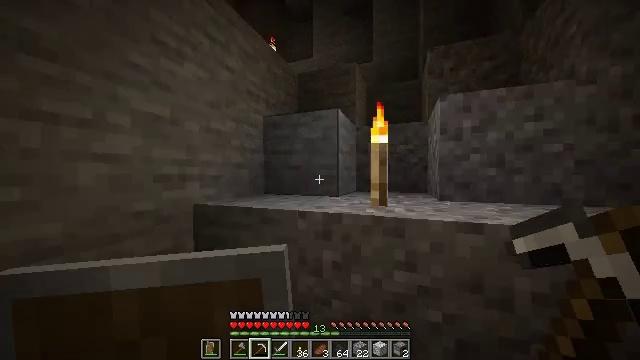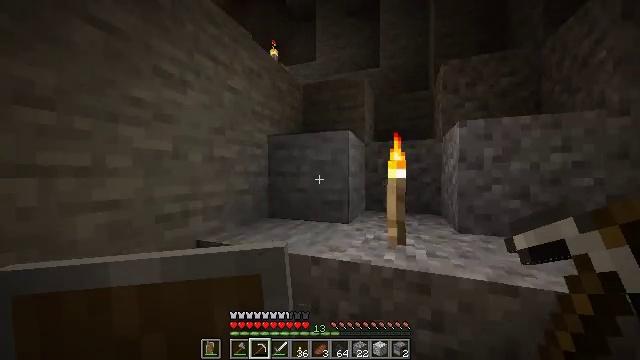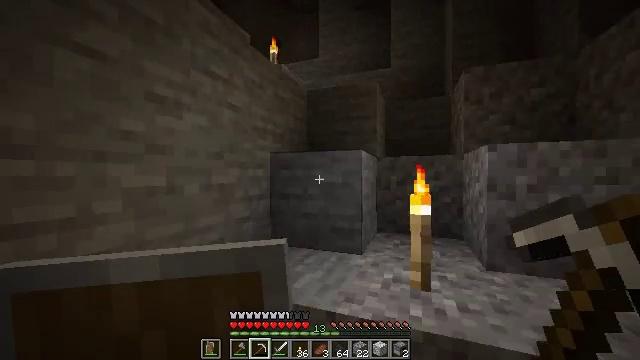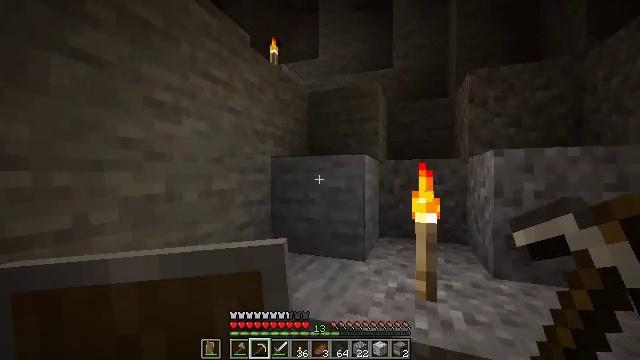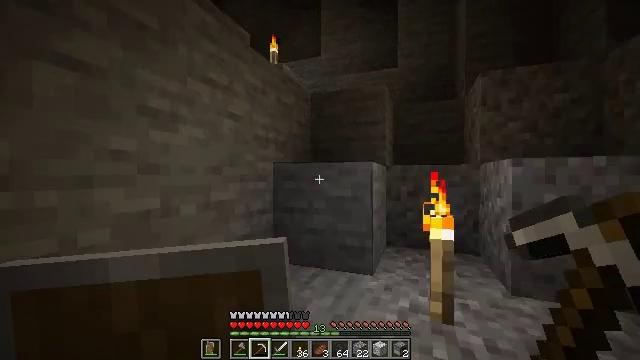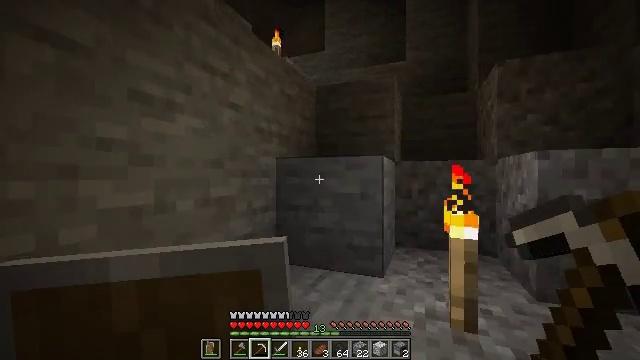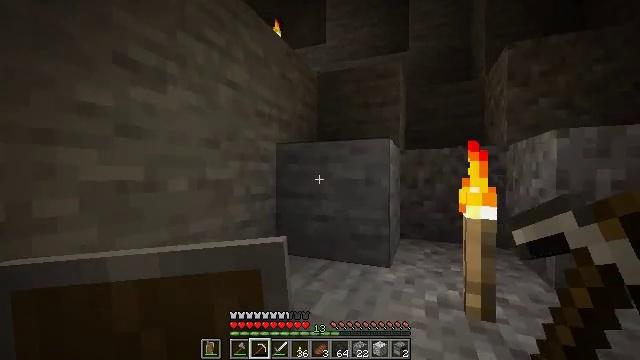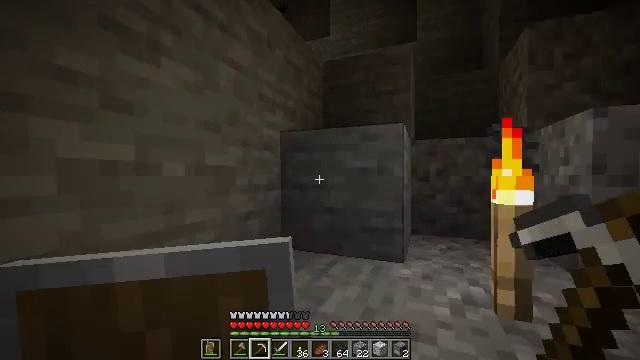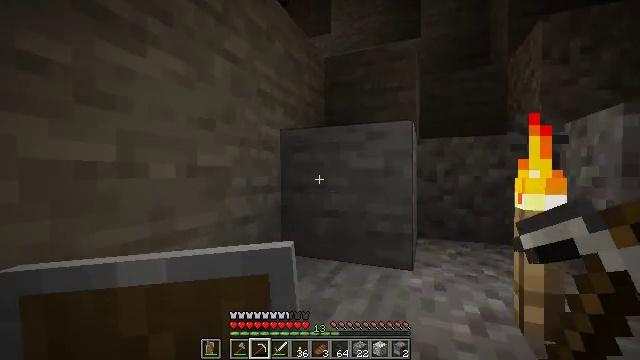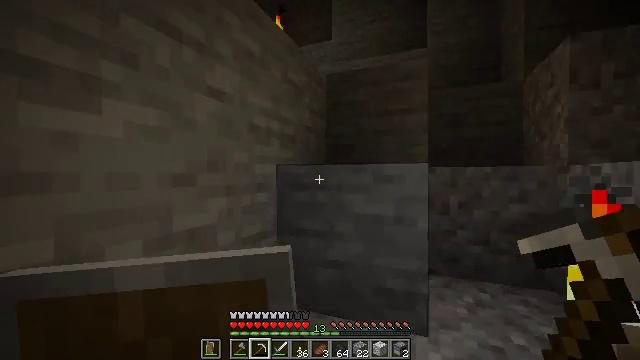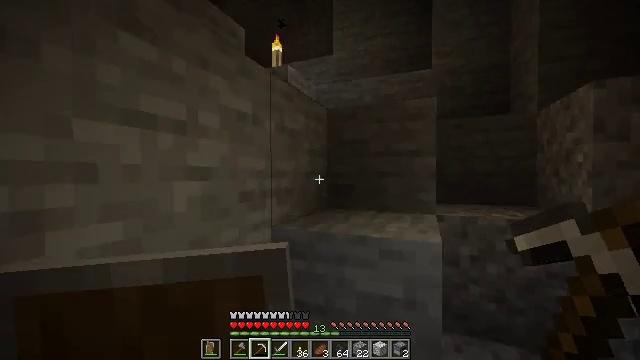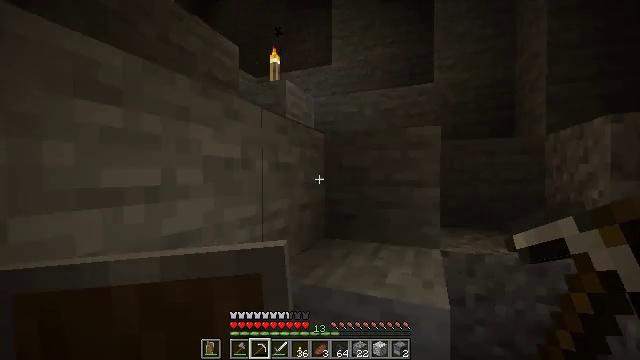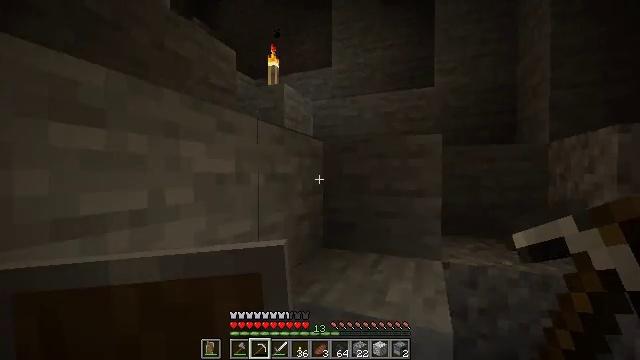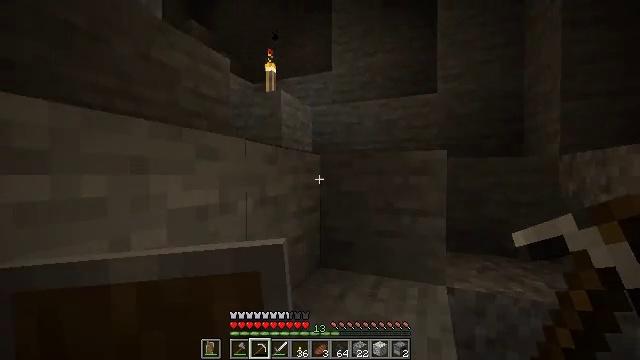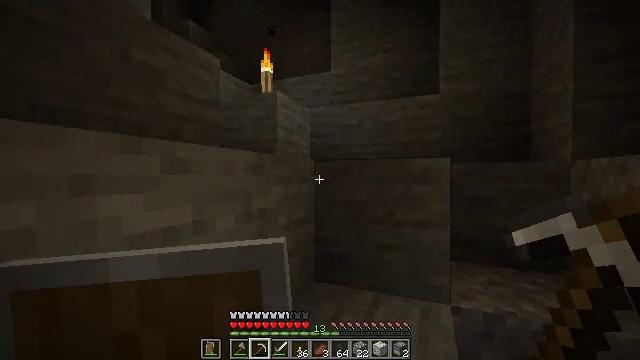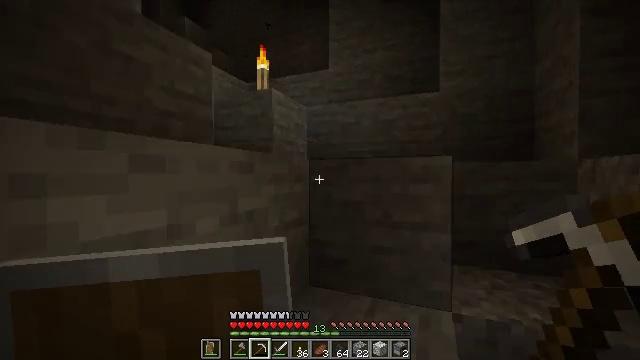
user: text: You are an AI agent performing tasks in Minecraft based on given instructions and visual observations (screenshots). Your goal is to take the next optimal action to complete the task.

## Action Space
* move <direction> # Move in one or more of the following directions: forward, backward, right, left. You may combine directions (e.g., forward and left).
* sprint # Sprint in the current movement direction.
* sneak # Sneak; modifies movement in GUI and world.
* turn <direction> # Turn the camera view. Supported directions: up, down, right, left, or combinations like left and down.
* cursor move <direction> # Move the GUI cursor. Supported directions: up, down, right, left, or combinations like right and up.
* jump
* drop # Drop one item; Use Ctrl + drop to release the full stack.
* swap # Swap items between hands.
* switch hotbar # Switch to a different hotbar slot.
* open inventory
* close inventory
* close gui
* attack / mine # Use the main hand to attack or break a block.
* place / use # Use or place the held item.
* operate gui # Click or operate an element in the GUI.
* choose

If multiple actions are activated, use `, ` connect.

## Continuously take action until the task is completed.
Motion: motion action
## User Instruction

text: Mine the white bed.
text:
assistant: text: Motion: move forward and move right, jump
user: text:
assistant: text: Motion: move forward and move right, jump
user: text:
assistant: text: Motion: move forward and move right, jump
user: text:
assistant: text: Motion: move forward and move right, jump
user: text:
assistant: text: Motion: move forward, jump
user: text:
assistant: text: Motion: move forward, jump
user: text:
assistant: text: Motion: move forward, jump
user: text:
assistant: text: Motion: move forward, jump
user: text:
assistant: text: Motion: move forward, jump
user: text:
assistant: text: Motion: move forward and move right, jump
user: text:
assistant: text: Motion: move forward and move right, jump
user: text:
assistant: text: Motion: move forward and move right, jump
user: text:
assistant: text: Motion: move forward and move right, jump
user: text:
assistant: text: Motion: move forward and move right, jump
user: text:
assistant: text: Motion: move forward and move right, jump
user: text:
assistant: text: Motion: move forward and move right, jump
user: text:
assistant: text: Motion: move forward and move right, jump
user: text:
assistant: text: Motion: move forward and move right, turn left, jump
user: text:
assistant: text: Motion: move forward and move right, turn left, jump
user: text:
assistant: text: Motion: move forward and move right, turn left, jump
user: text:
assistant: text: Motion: move forward and move right, turn left, jump
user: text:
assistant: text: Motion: move forward and move right, turn left and down, jump
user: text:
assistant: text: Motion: move forward and move right, turn left and down, jump
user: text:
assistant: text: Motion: move forward, turn left, jump
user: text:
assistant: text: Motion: move forward, turn left, jump
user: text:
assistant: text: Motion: move forward, turn left, jump
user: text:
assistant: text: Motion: move forward, turn left, jump
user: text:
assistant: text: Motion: move forward, turn left, jump
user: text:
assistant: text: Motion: move forward and move right, turn left, jump
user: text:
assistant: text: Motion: move forward and move right, turn left, jump